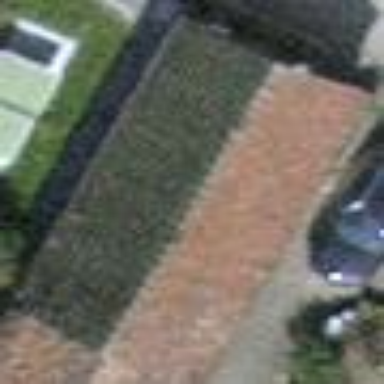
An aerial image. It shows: Shed building with gabled roof made of roof tiles. The roof is rosyy brown in color and the building itself is white.